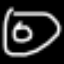
Label: donut